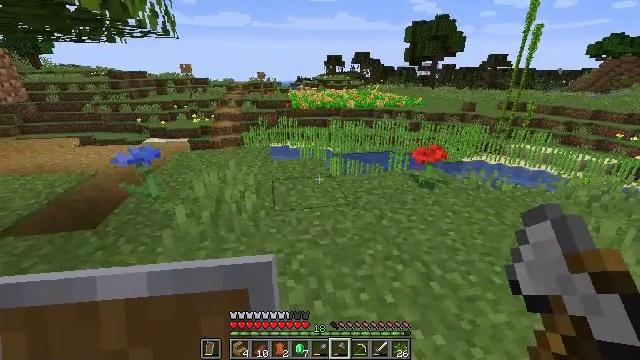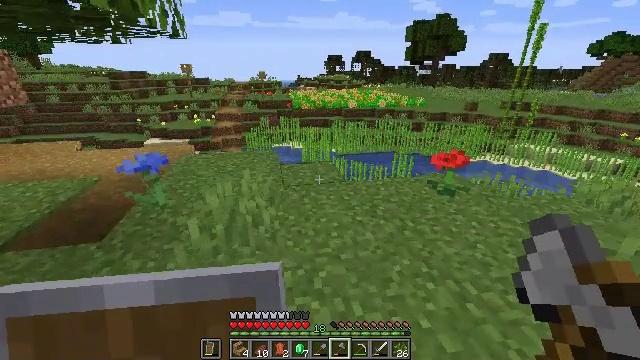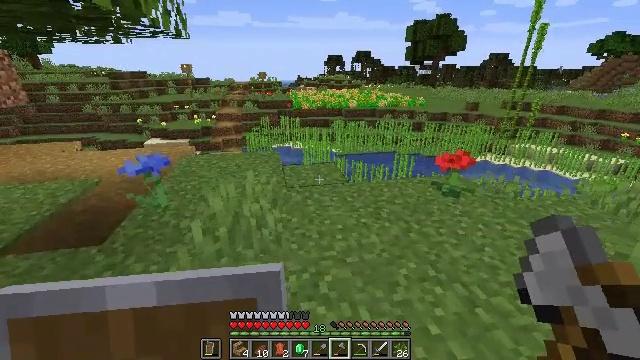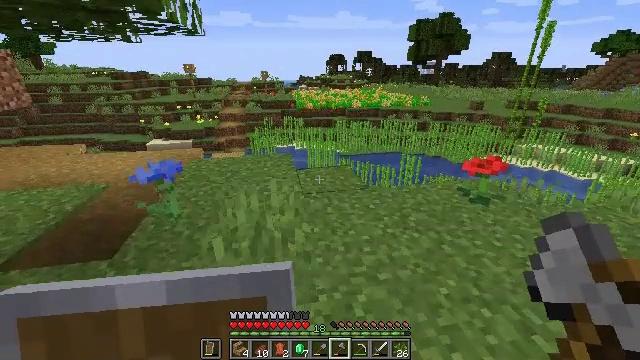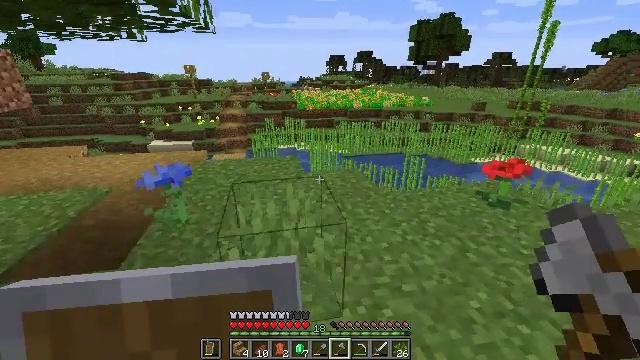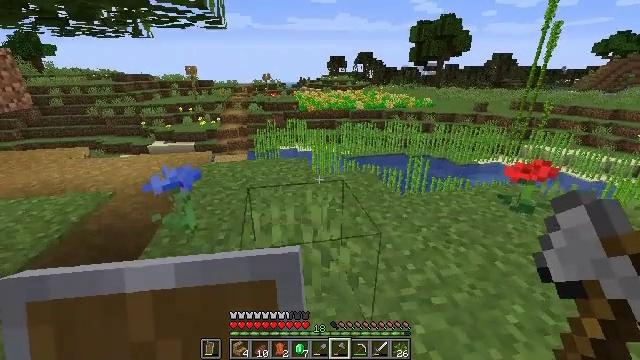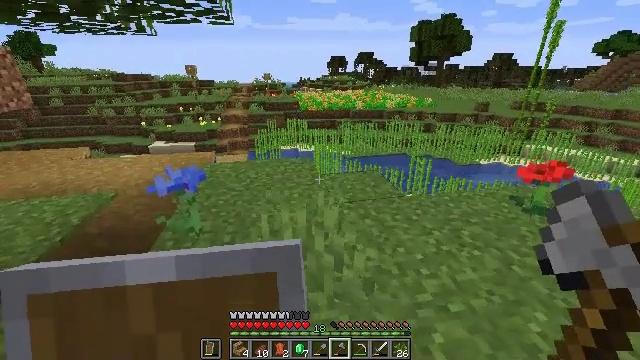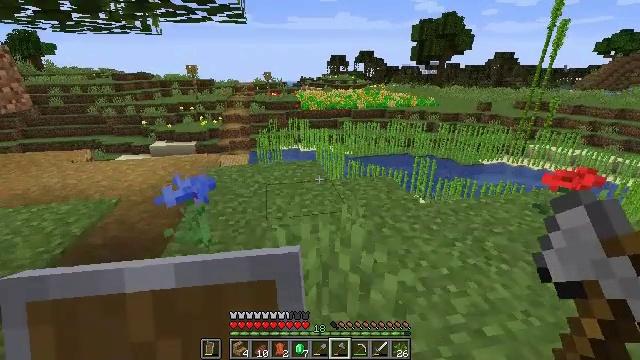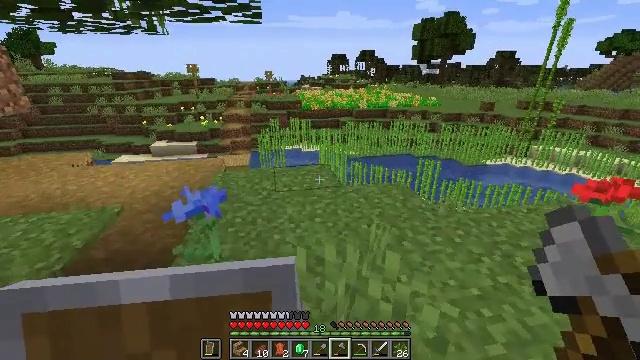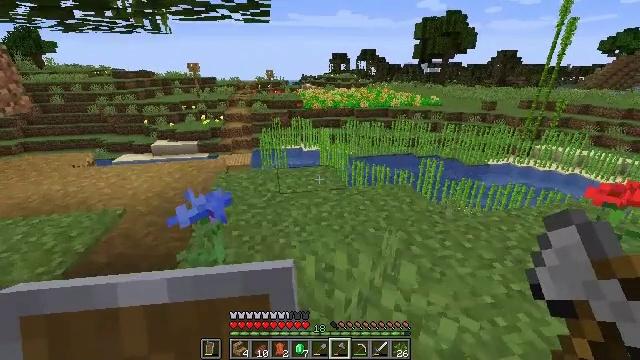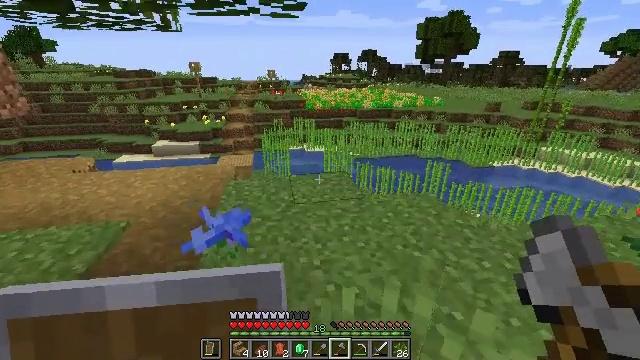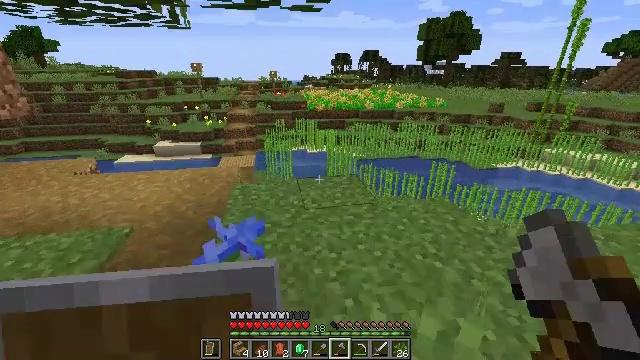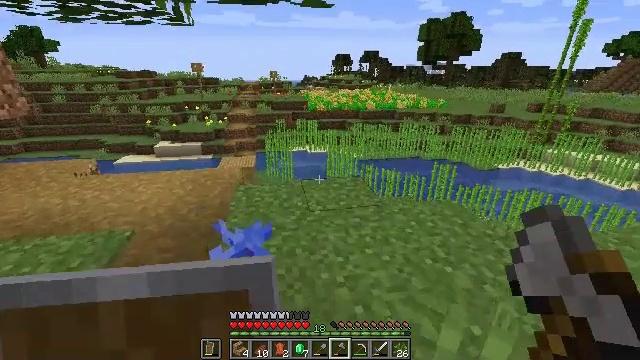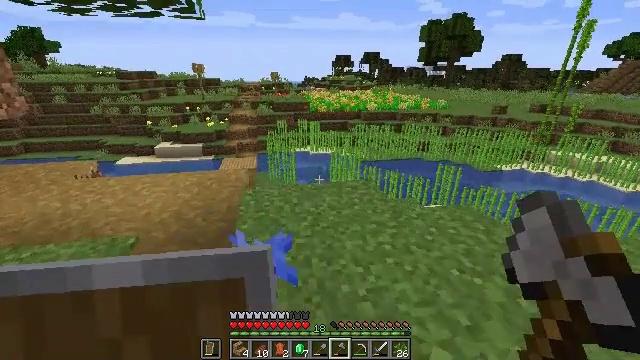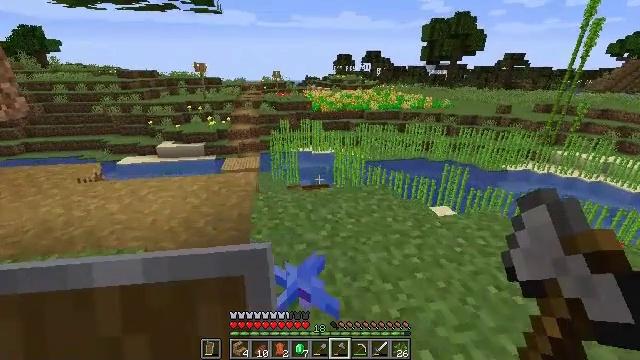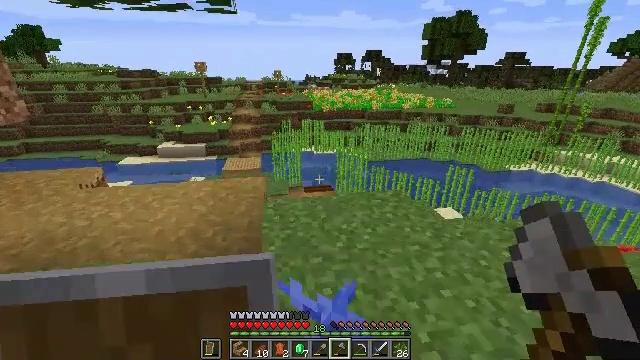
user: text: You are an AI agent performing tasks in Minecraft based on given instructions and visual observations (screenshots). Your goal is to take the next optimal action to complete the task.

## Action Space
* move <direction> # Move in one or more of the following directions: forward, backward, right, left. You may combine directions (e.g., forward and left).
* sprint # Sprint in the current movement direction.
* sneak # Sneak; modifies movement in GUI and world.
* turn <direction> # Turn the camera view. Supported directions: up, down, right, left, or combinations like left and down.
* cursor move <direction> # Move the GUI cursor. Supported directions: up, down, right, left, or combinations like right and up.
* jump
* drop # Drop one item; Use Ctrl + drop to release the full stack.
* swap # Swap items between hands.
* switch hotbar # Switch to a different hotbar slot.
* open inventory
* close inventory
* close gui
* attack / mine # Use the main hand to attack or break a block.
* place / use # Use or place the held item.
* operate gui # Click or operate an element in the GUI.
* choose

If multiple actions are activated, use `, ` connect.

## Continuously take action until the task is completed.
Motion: motion action
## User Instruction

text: Dig up potatoes from the soil.
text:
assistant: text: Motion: move forward and move left
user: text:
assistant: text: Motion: move forward and move left
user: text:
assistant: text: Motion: move forward and move left
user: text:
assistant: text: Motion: move forward and move left
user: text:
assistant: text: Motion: move forward and move left
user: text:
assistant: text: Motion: move forward and move left
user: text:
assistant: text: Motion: move forward and move left
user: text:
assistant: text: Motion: move forward and move left
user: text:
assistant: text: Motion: move forward and move left
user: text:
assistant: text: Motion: move forward and move left
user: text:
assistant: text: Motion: move forward and move left
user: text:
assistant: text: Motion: move forward and move left
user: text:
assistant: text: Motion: move forward and move left
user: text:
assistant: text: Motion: move forward and move left
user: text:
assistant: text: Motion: move forward and move left
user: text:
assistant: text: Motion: move forward and move left
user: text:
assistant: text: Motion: move forward and move left
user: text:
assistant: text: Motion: move forward and move left
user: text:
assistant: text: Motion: move forward and move left
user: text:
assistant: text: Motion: move forward and move left
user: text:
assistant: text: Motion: move forward and move left, turn down
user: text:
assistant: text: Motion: move forward and move left, turn down
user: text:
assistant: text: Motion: move forward and move left, turn down
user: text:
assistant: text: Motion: move forward and move left, turn down
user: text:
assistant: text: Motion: move forward, turn down
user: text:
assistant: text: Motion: move forward, turn down
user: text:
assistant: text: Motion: move forward, turn down
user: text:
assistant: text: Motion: move forward, turn down
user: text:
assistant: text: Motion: move forward
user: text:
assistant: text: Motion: move forward